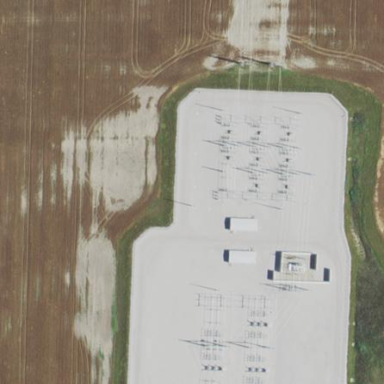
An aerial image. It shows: Power substation with transmission level designation. It is enclosed by fence.